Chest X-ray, AP view. Patient: 20 years old, sex M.
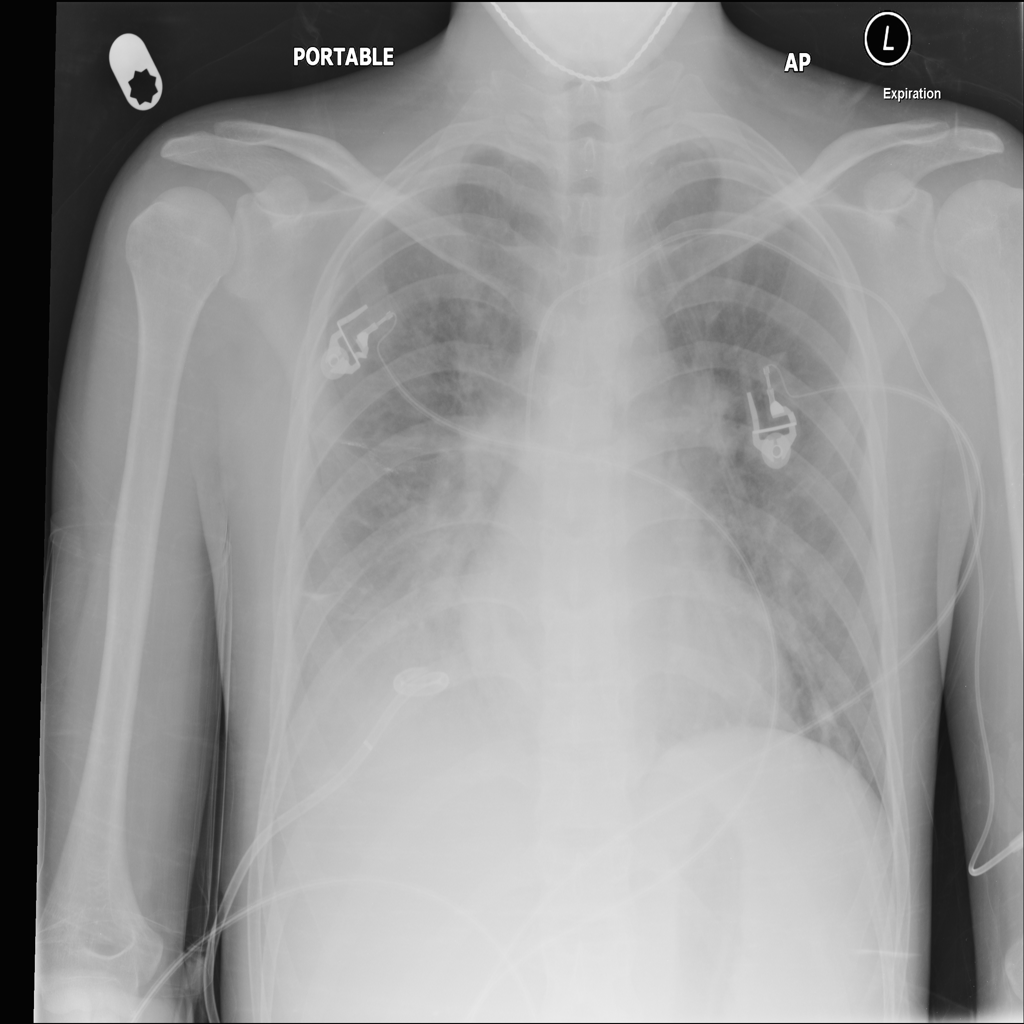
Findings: Effusion, Infiltration